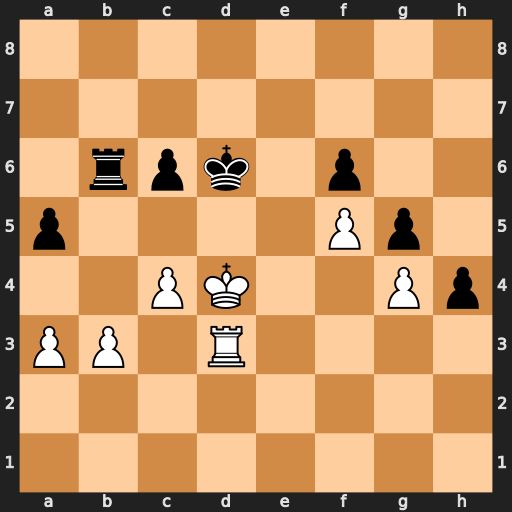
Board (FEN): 8/8/1rpk1p2/p4Pp1/2PK2Pp/PP1R4/8/8
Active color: w
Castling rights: -
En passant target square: -
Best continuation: c5+ Kc7 cxb6+